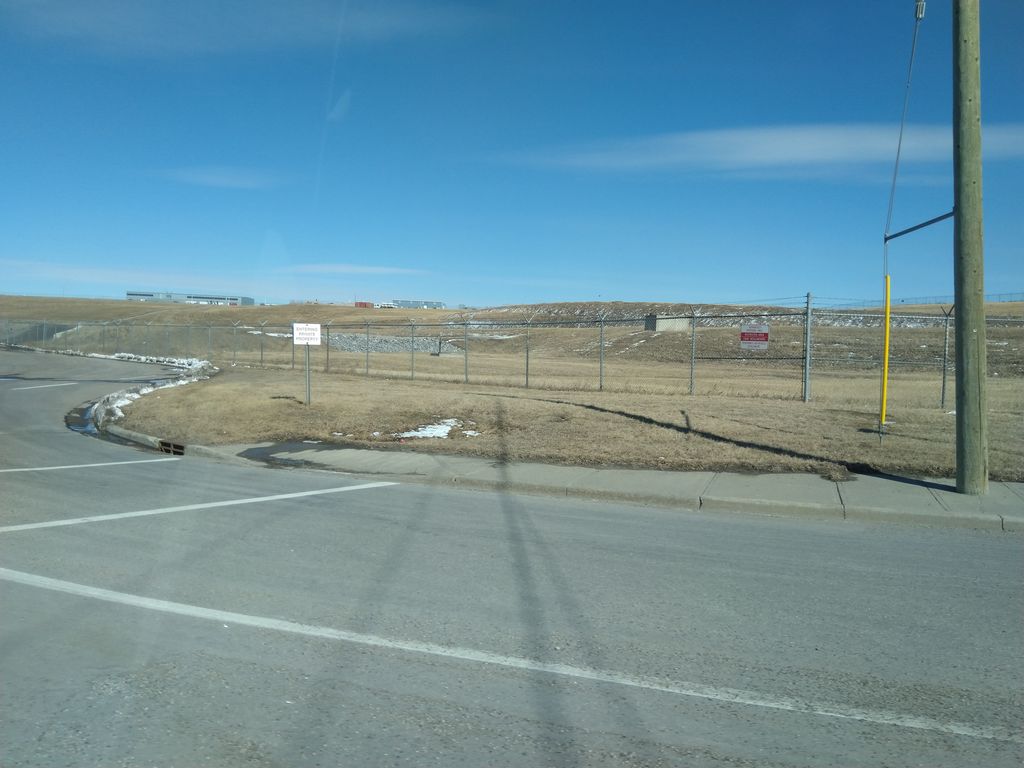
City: calgary